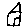
Label: house